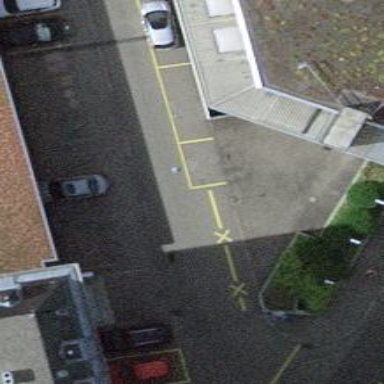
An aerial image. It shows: Car sharing facility.